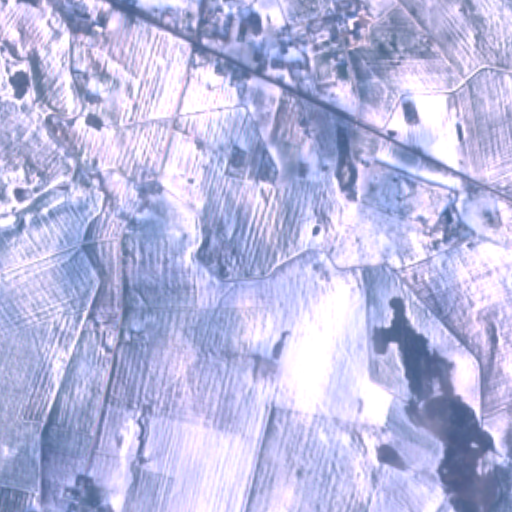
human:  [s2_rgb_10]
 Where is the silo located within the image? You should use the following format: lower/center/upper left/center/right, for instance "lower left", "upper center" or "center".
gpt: The silo is located in the upper right of the image.
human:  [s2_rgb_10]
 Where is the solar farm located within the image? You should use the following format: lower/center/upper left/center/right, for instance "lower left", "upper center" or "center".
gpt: The solar farm is located in the center left of the image.
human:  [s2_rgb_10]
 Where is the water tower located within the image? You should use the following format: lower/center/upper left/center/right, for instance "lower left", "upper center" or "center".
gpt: The water tower is located in the upper center of the image.
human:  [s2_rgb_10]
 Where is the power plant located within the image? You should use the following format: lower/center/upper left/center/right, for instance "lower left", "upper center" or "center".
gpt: There is no power plant in the image.